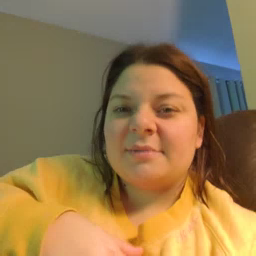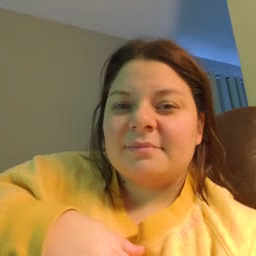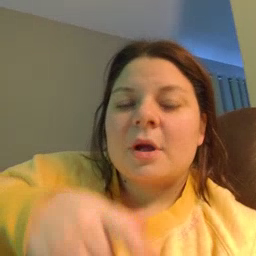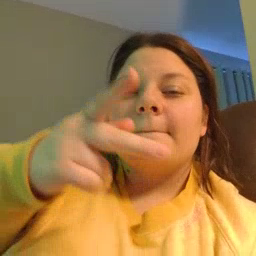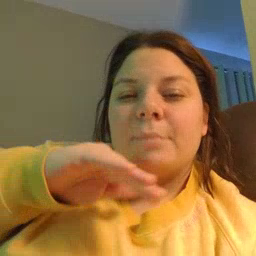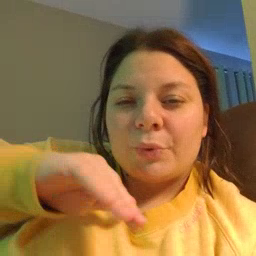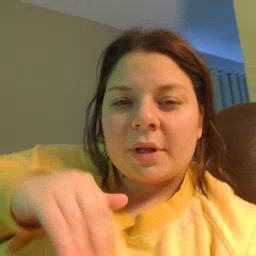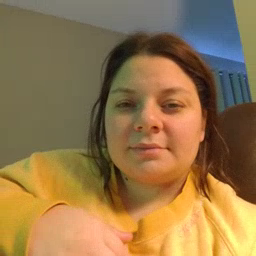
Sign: pool